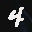
Label: 4